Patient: sex M, age 72
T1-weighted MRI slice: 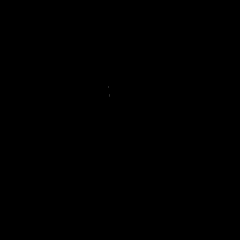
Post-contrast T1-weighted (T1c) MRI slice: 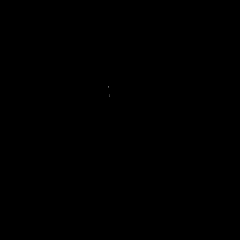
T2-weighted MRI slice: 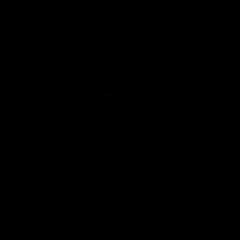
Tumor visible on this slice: no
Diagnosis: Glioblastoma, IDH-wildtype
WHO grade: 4